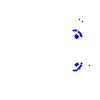
Particle: pion